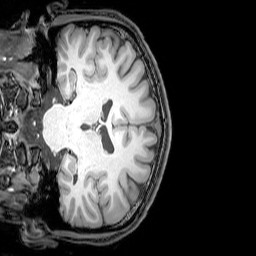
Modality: T1w
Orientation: coronal
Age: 24
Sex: male
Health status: healthy
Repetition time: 0.081 s
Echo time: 0.037 s